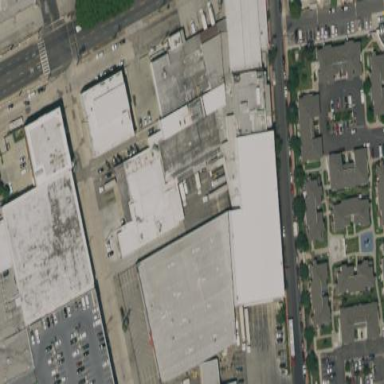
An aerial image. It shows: Warehouse building.